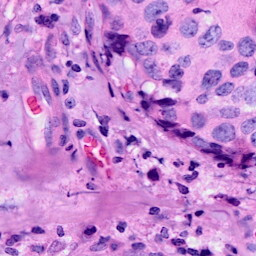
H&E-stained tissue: Breast